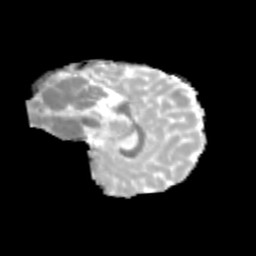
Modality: MD
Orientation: sagittal
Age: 11
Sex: female
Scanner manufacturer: siemens
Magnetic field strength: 3 T
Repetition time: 3.8 s
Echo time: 0.07 s